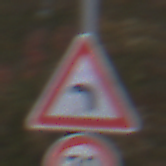
Verkehrszeichen: KurveLinks
Zusatzzeichen unten: Geschwindigkeit70
Umgebung: Outdoor, Nature
Tageszeit: MorningAfternoon
Wetter: Overcast
Licht: Natural
Jahreszeit: NotSpecified
Kontrast: LowContrast